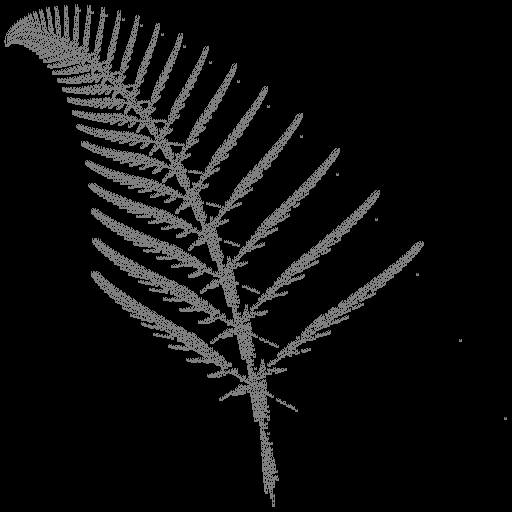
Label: deerfern